Question: I want to get the window height and width including Address bar , status bar,etc...
How can I get the window full height and width as shown in the picture below ?

I know about the 'window.innerHeight' and 'window.innerWidth' . It does not suits for this scenario. 'window.innerHeight' is used to get the 'DOM' height only.'outerWidth' also does not gives what I have want.
Hope our stack users will give a good solution with cross browser compatibility.
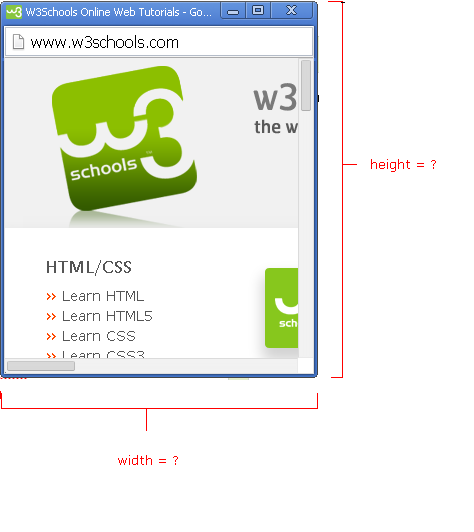
Answer: use this if you want without scrollbars etc.. :
'''
window.innerHeight; // for height
window.innerWidth; // for width
'''
else in your case, if you want it full, use the below.
'''
window.outerHeight; // for height
window.outerWidth; // for width
'''